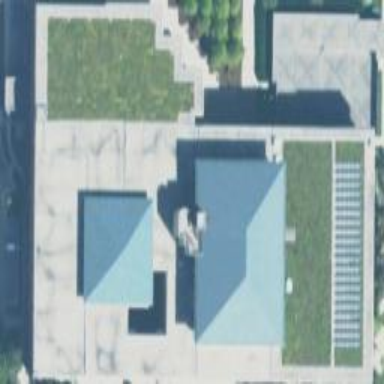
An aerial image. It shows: University building with library inside.